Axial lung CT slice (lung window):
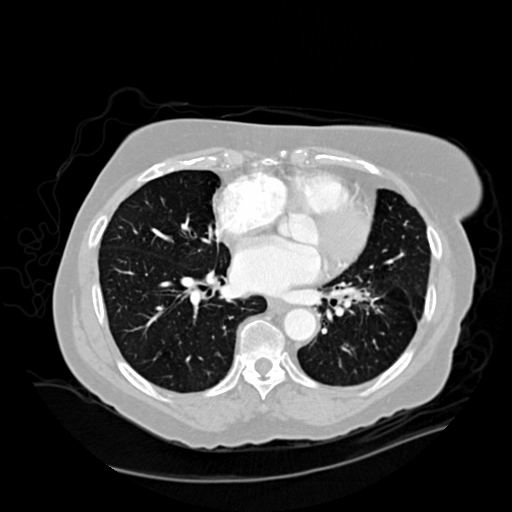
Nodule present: no